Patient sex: M
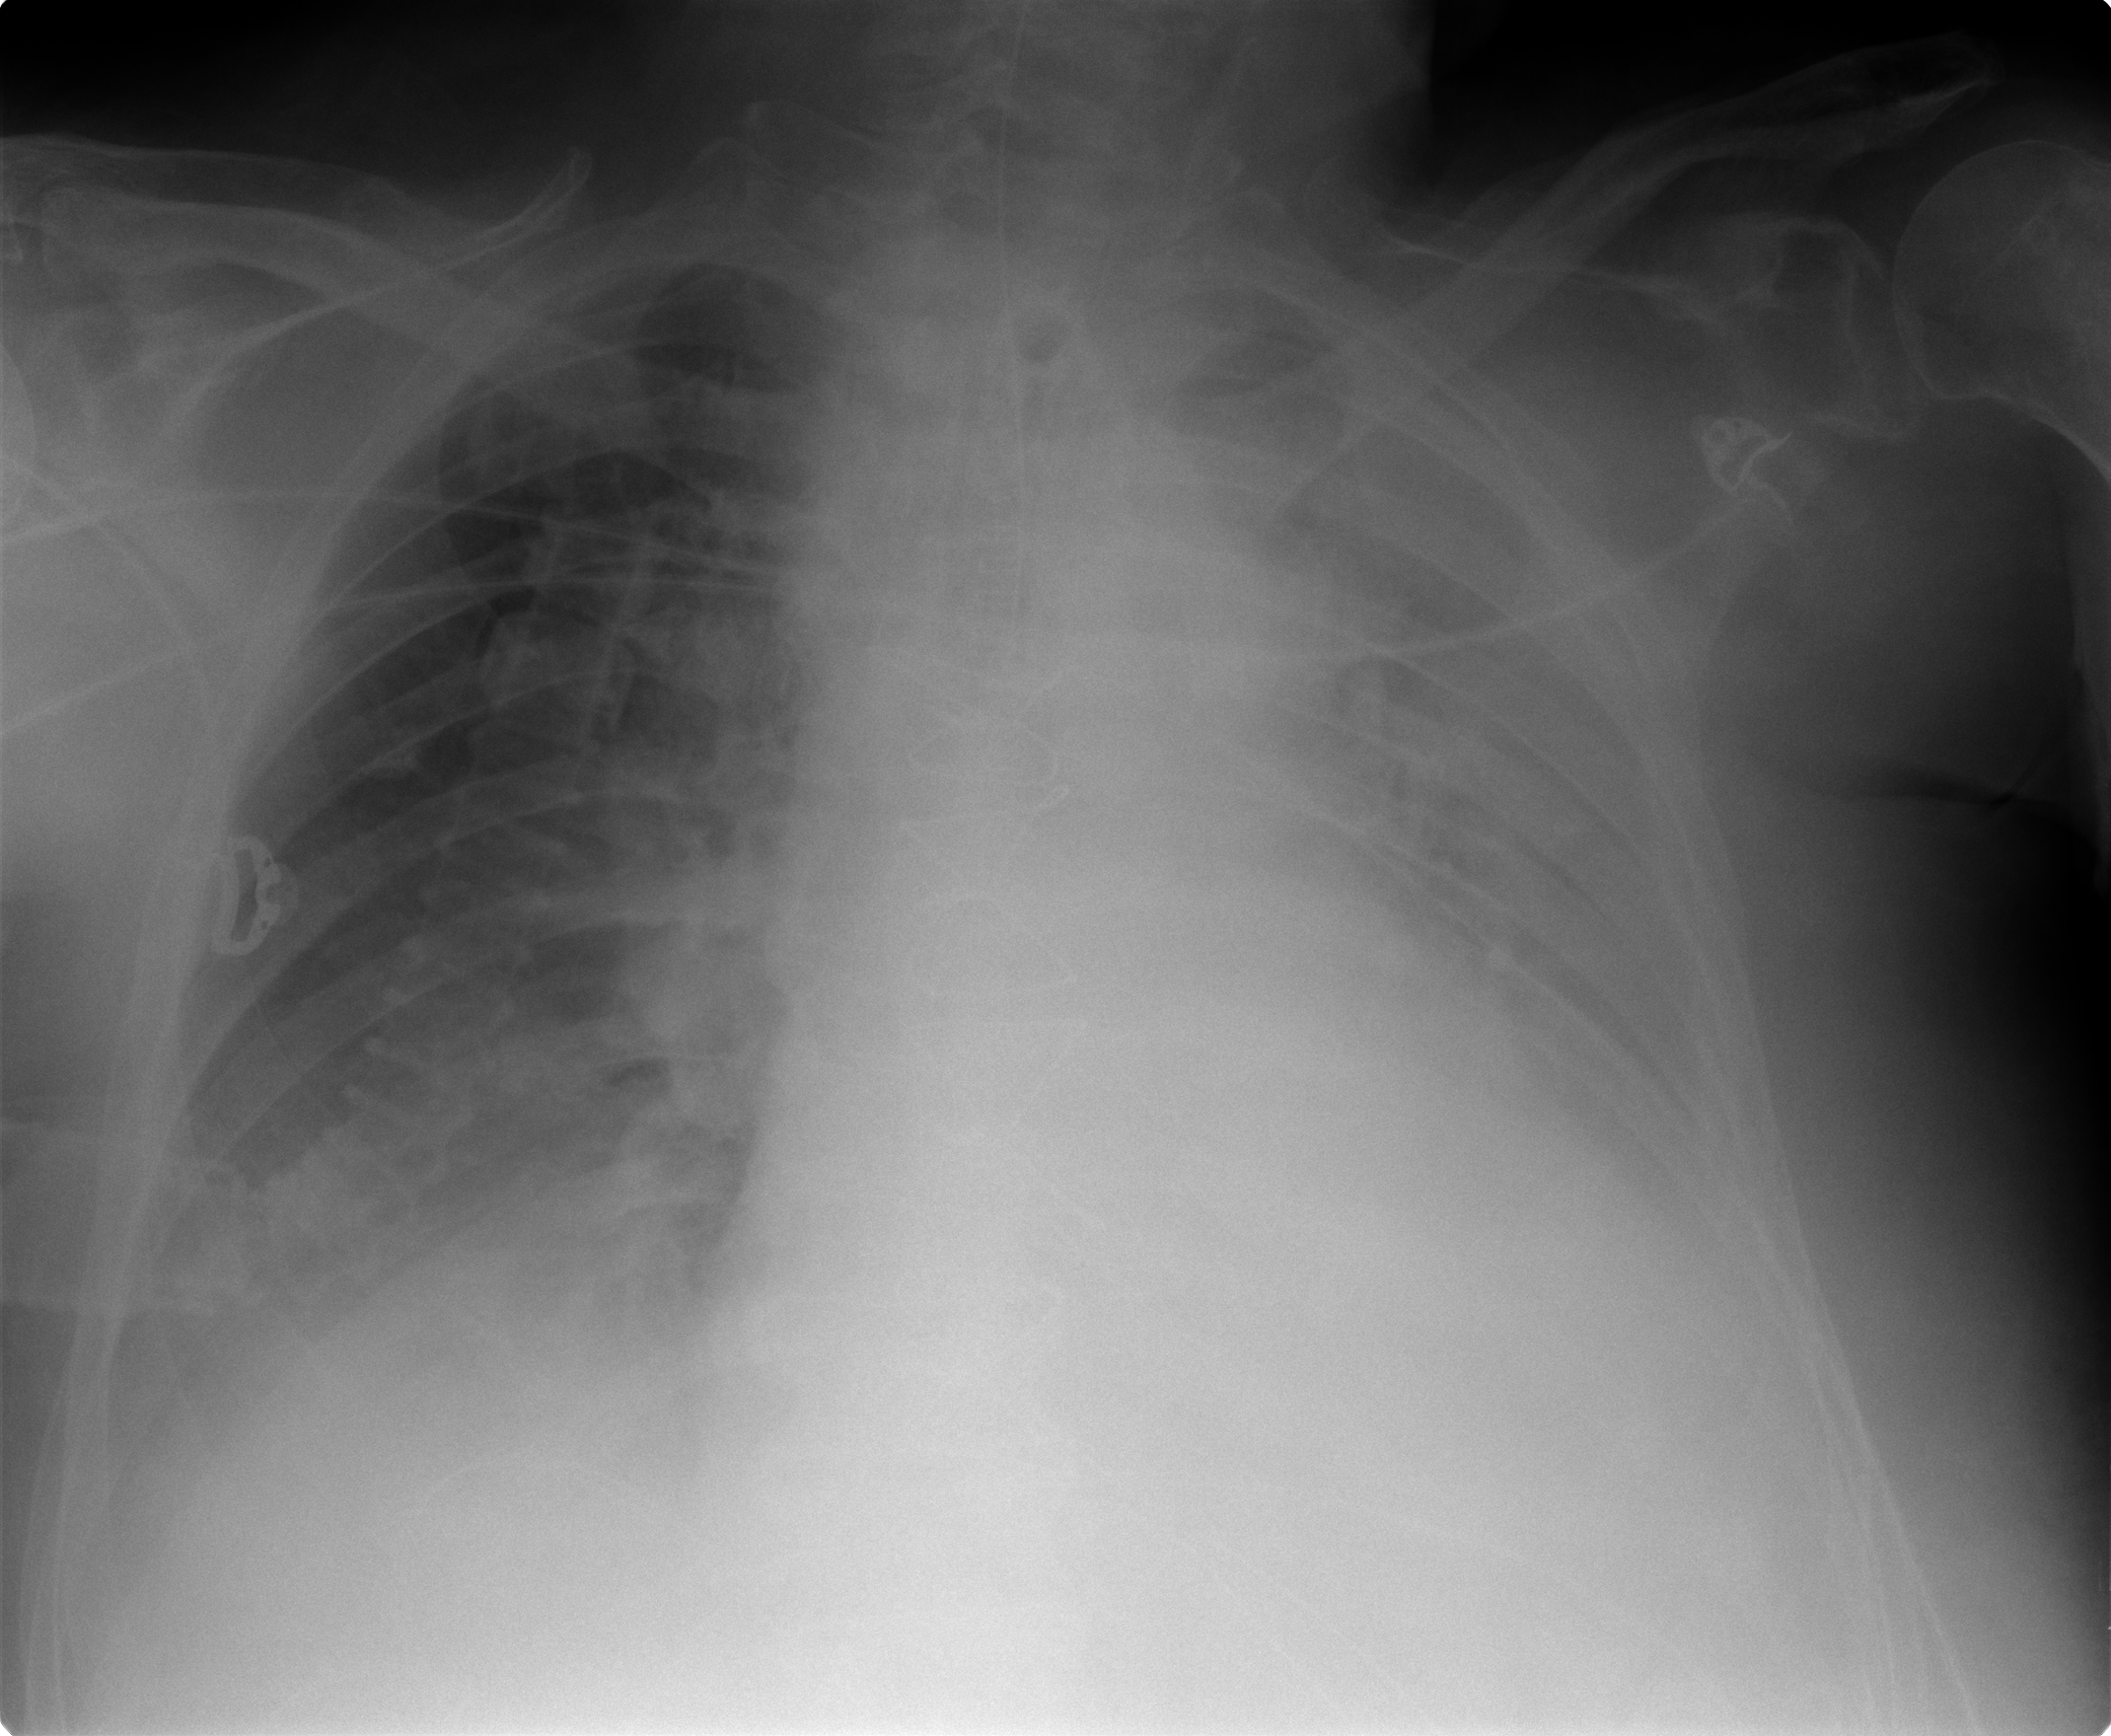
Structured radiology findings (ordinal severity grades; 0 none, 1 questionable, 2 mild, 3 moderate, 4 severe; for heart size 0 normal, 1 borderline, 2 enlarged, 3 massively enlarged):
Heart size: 2
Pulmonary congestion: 2
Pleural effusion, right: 2
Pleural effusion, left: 3
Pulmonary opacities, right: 0
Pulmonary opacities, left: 1
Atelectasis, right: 2
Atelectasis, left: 3